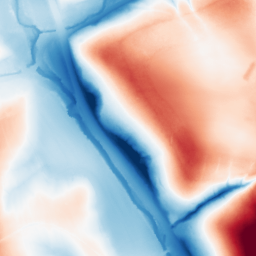
Category: classical
Decomposition family: gaussian_anisotropic
Decomposition parameters: sigma_x: 50
sigma_y: 20
Upsampling method: quadratic
Upsampling parameters: scale: 2
Upsampling scale: 2